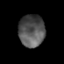
Tissue: prostate
Cell type: T cells
Senescence score: 0.3356
Nuclear area (px): 821
Mean DAPI intensity: 84.093